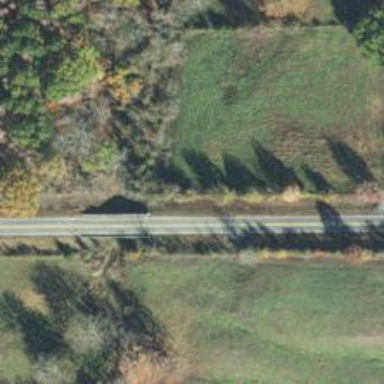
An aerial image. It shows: Beam bridge on secondary road.